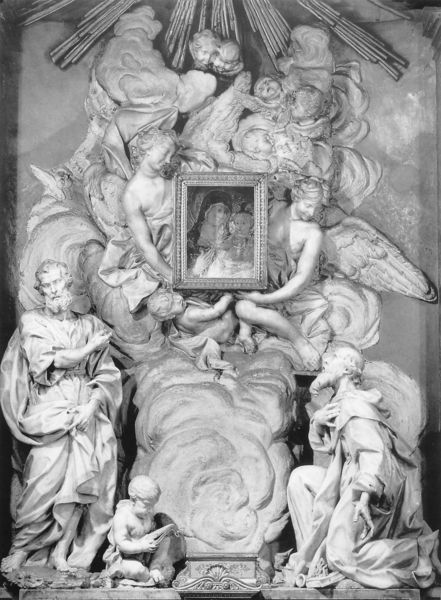
Titel: Die Heilige Jungfrau mit Glorei und Heiligen
Künstler: Francesco Brunetti
Standort: Rom, S. Maria Portae Paradisi (EU - I - Latium)
Schlagwörter: flügel, himmel, mann, wolken, frau, holz, marmor, männer, wolke, barock, rahmen, sockel, stein, bild, sonne, figur, gewand, gewänder, kind, engel, putte, skulptur, statue, bilderrahmen, bildhauerei, foto, buch, stern, strahlen, knien, beten, altar, sarg, statuen, christus, jesus, heilige, jünger, putten, maria, madonna, schrein, reliquie, ikone, standbild, skupltur, jesuskind, jeses, vera icon, muttergottes, christuskind, bernini, skulpturgruppe, weisser marmor, shristuskind